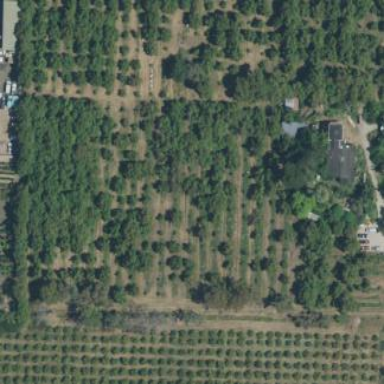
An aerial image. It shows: Orchard filled with avocado trees.